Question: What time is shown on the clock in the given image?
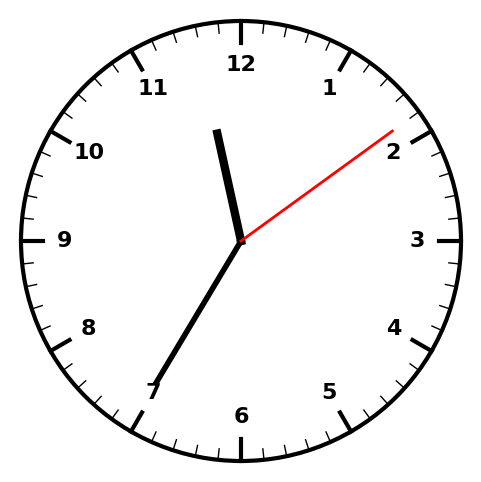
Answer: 11:35:09